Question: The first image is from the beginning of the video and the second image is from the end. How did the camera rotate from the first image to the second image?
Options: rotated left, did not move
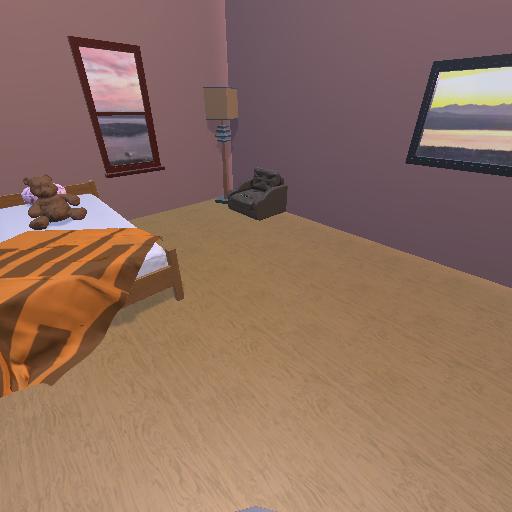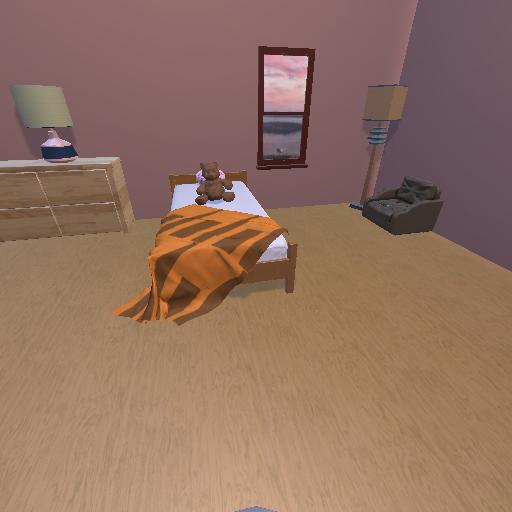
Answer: rotated left